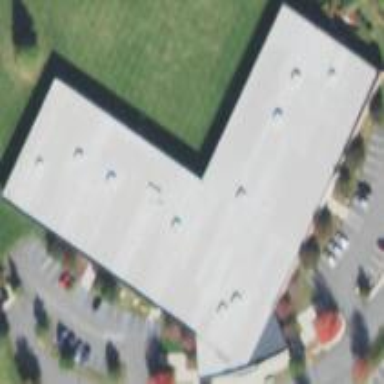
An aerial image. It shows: Building.